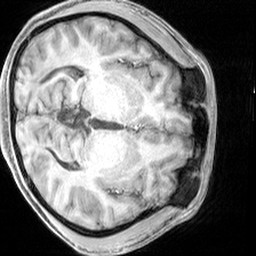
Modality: T1w
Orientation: axial
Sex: male
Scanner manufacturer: siemens
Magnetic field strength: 3 T
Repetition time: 2.3 s
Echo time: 0.00226 s